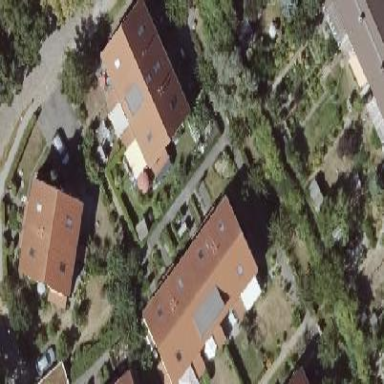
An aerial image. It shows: Terrace-style building with gabled roof.